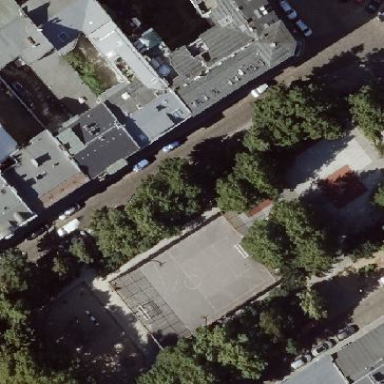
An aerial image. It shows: Playground area for leisure activities on the land.